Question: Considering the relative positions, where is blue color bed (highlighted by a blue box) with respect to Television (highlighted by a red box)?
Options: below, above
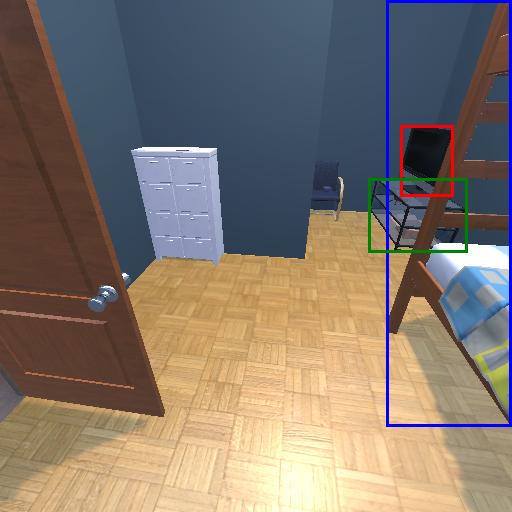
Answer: below